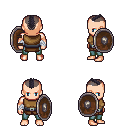
a pixel art fantasy rpg character, male body template, human, light skin, leather chest armor, teal pants, raven short mohawk hairstyle, white cloth bandages, shield, four views (front, back, left, right), 2x2 character sprite sheet, small pixel art, hard edges, no anti-aliasing